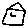
Label: house